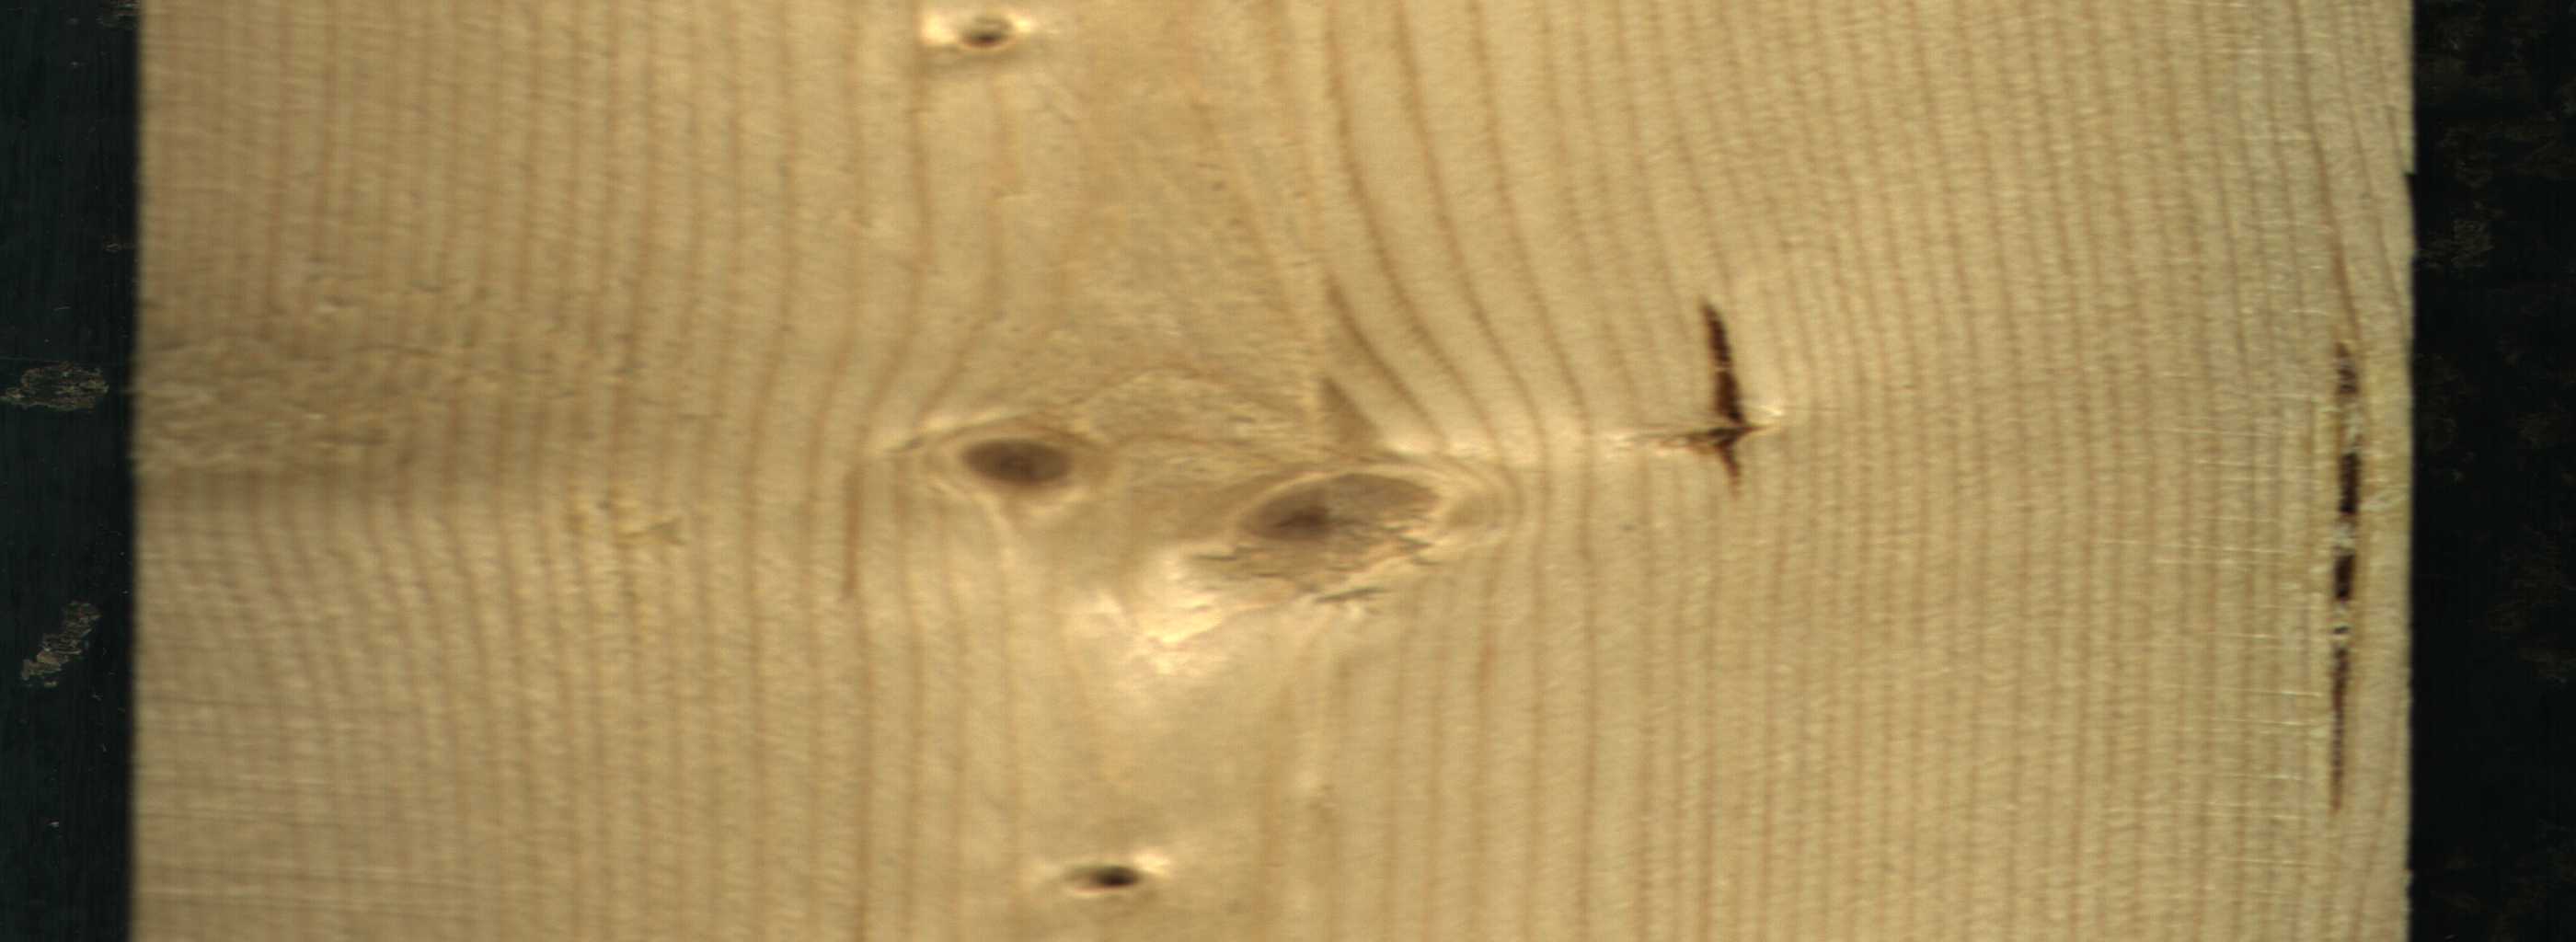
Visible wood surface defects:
resin
resin
Live_Knot
Live_Knot
Live_Knot
Live_Knot